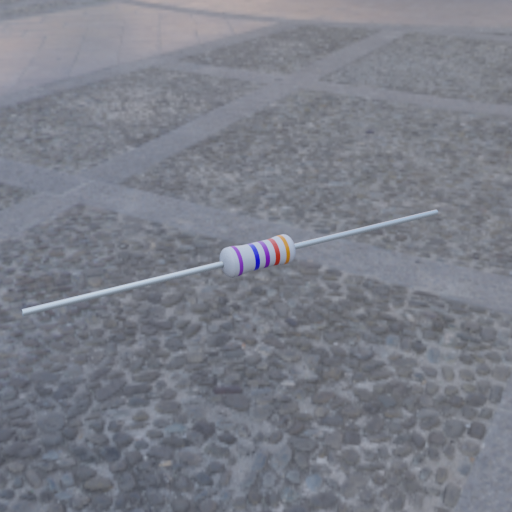
Resistor colour bands (in order): violet, blue, violet, red, orange